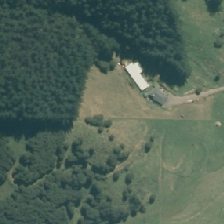
Land cover: high_producing_grassland